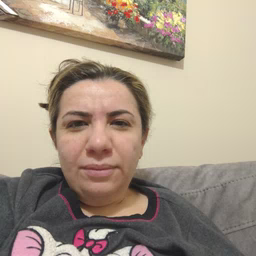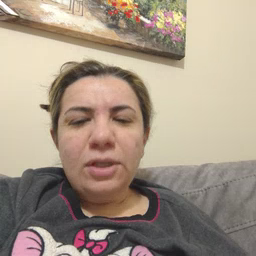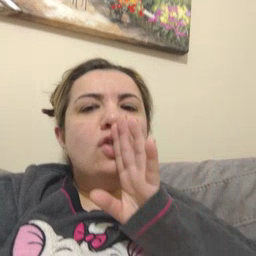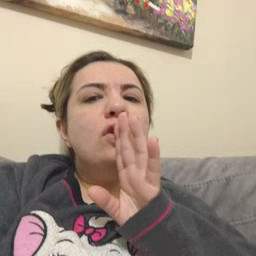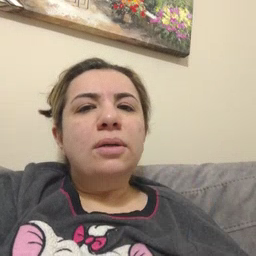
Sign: talk